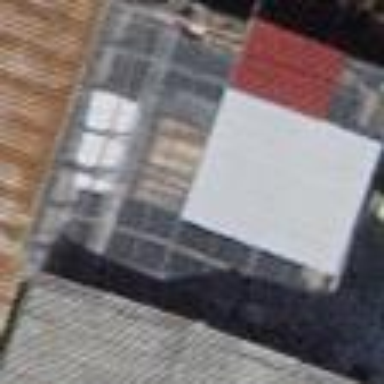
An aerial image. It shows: View of roof of building.